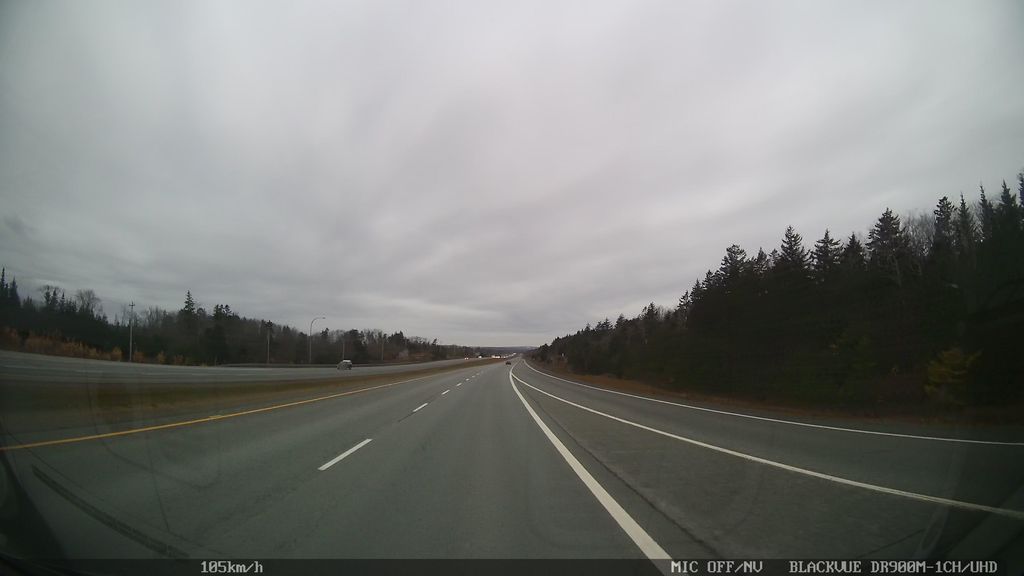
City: halifax